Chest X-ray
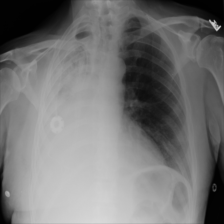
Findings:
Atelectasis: negative
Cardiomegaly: negative
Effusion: positive
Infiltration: negative
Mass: negative
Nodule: negative
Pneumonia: negative
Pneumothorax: negative
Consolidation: negative
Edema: negative
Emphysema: negative
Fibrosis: negative
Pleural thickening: negative
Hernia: negative